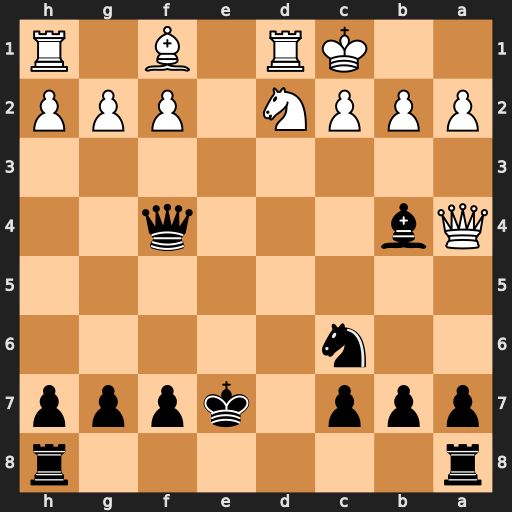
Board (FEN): r6r/ppp1kppp/2n5/8/Qb3q2/8/PPPN1PPP/2KR1B1R
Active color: b
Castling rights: -
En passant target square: -
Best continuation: Bxd2+ Rxd2 Qxa4